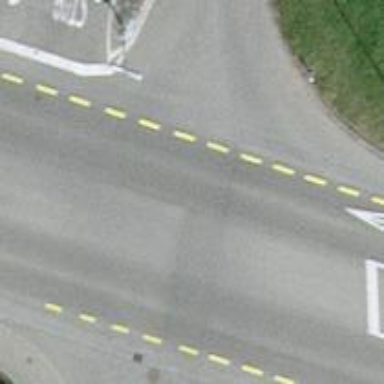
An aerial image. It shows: Secondary road with asphalt surface and dedicated cycle lane.